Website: apple
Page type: payment
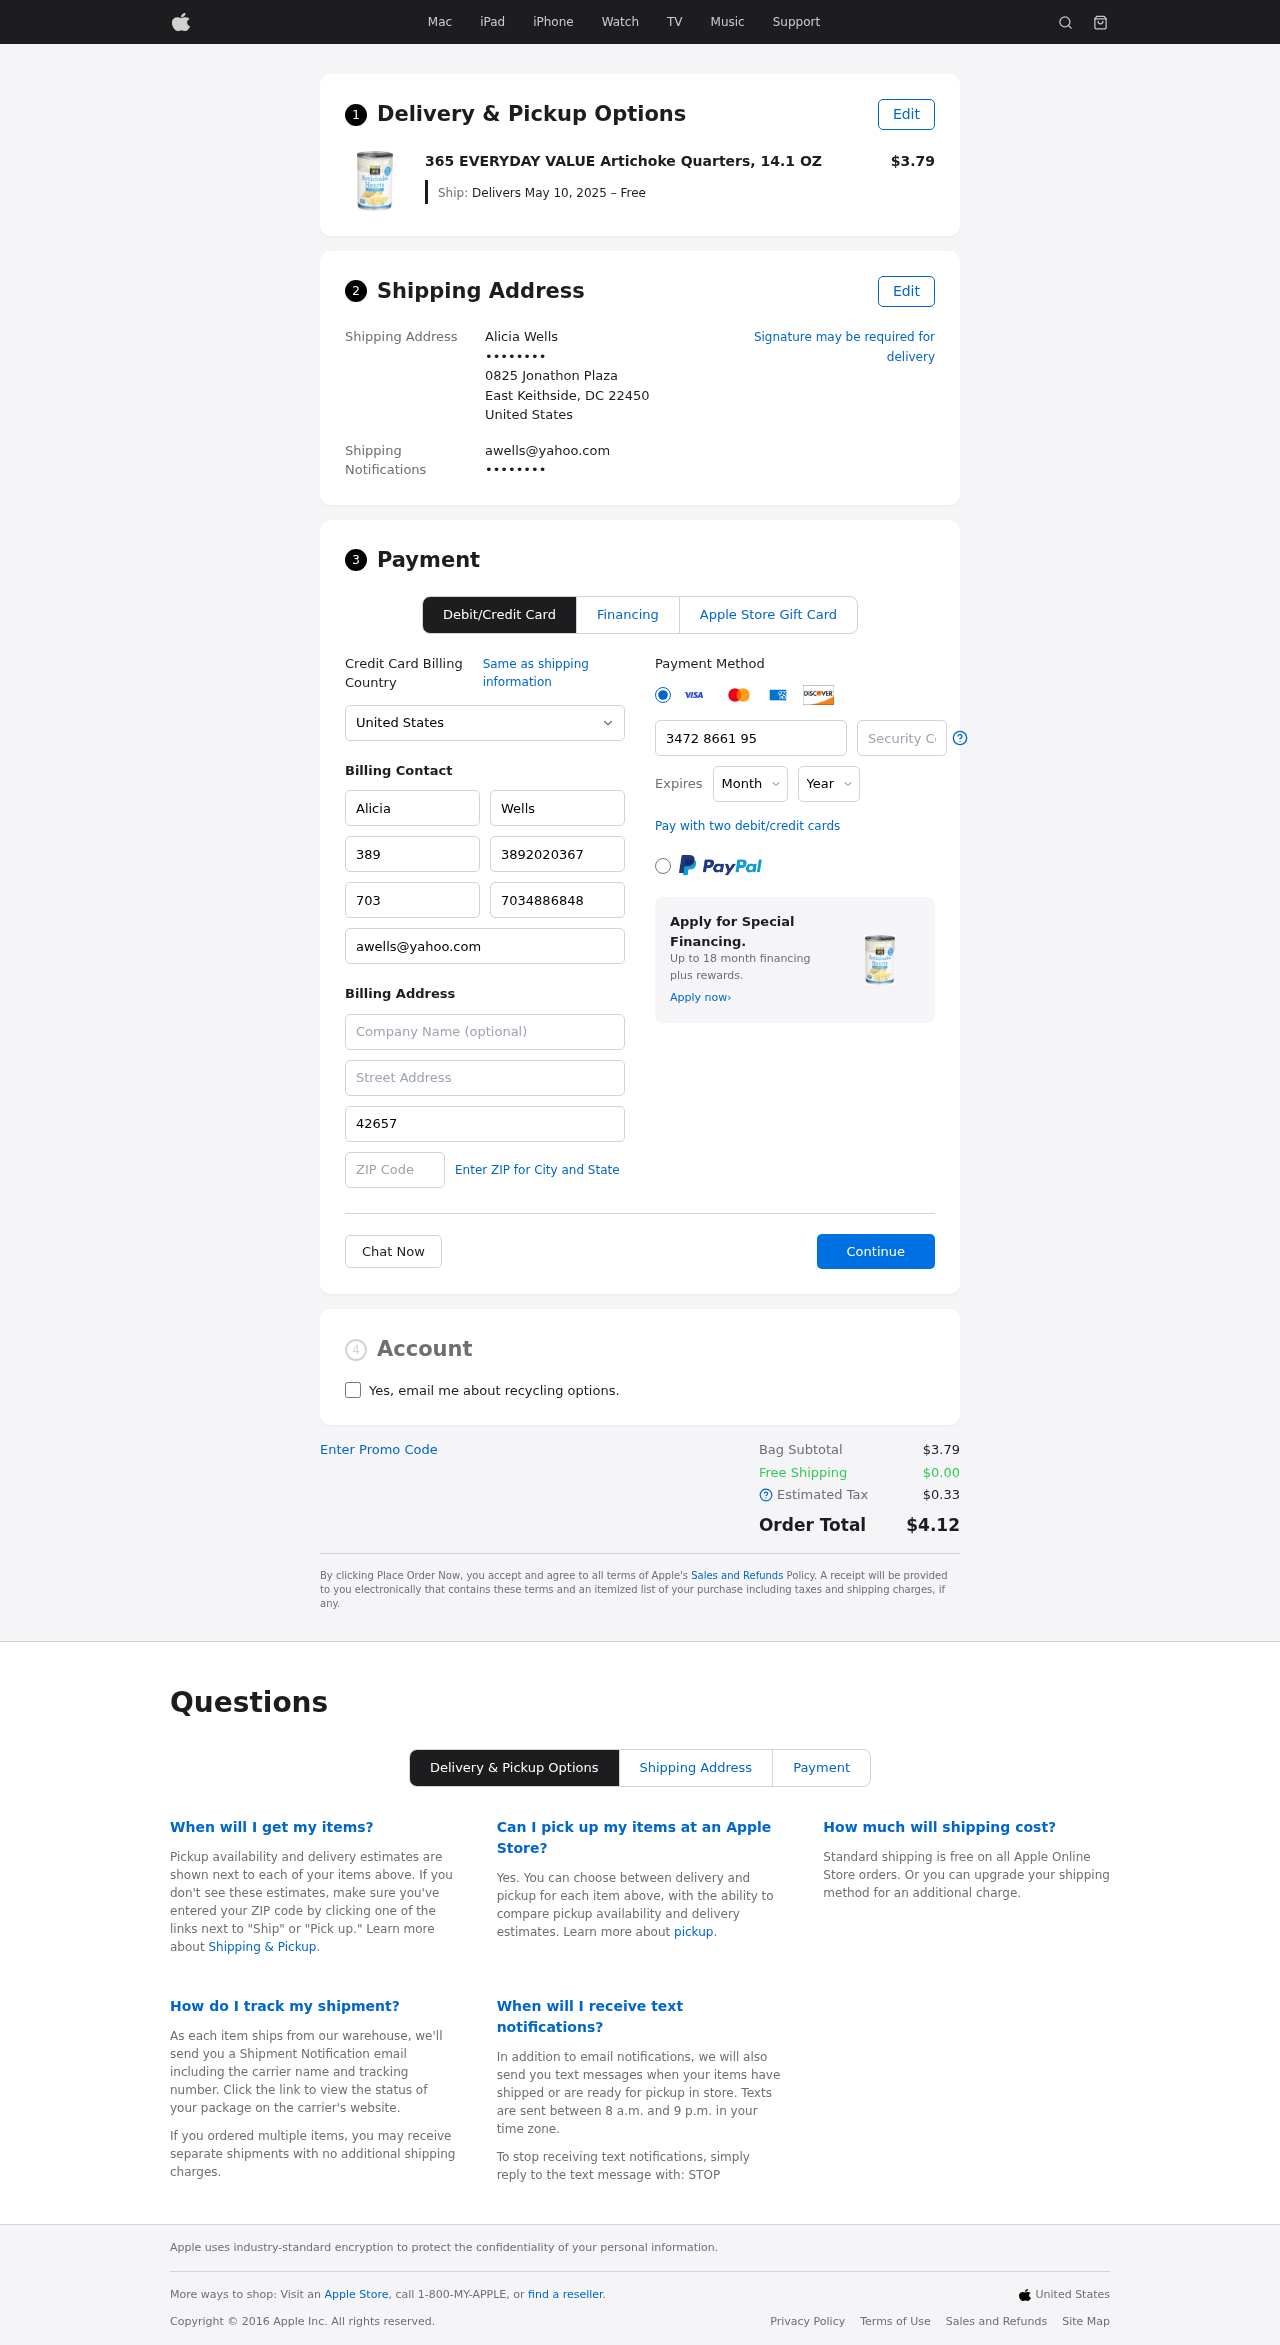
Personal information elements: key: PII_CARD_CVV
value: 6591
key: PII_CARD_EXPIRY_MONTH
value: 06
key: PII_CARD_EXPIRY_YEAR
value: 28
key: PII_CARD_NUMBER
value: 3472 8661 9526 061
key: PII_CITY_STATE_ZIP
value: East Keithside, DC 22450
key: PII_COUNTRY
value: United States
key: PII_EMAIL
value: awells@yahoo.com
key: PII_EMAIL2
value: awells@yahoo.com
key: PII_FIRSTNAME
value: Alicia
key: PII_FULLNAME
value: Alicia Wells
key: PII_LASTNAME
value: Wells
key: PII_PHONE3
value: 3892020367
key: PII_PHONE_ALT
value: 7034886848
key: PII_PHONE_ALT_AREA
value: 703
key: PII_PHONE_AREA
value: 389
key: PII_SECURITY_CODE
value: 42657
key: PII_STREET
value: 0825 Jonathon Plaza
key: PII_PHONE
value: ••••••••
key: PII_PHONE2
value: ••••••••
Product elements: key: PRODUCT1_NAME
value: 365 EVERYDAY VALUE Artichoke Quarters, 14.1 OZ
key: PRODUCT1_PRICE
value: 3.79
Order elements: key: ORDER_DELIVERY_DATE
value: Delivers May 10, 2025 – Free
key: ORDER_SUBTOTAL
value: $3.79
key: ORDER_SHIPPING_COST
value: $0.00
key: ORDER_TAX
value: $0.33
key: ORDER_TOTAL
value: $4.12